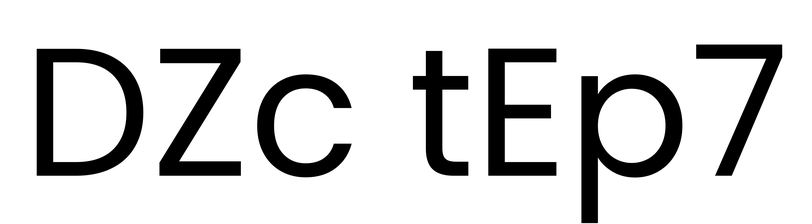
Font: Poppins-Regular